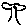
Label: tree